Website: walmart
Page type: address-validator
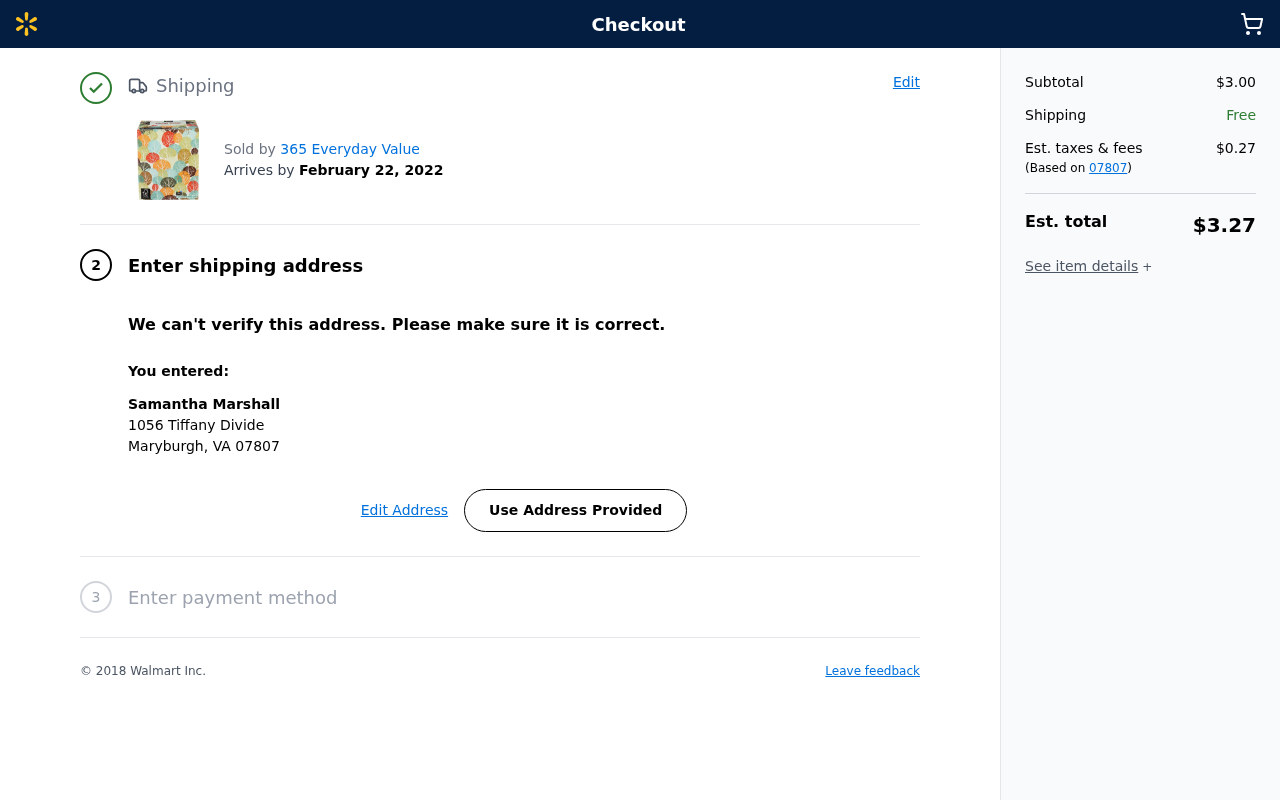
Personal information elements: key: PII_CITY_STATE_ZIP
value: Maryburgh, VA 07807
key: PII_FULLNAME
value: Samantha Marshall
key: PII_POSTCODE
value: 07807
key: PII_STREET
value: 1056 Tiffany Divide
Product elements: key: PRODUCT1_BRAND
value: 365 Everyday Value
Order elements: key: ORDER_DELIVERY_DATE
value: February 22, 2022
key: ORDER_SUBTOTAL
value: $3.00
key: ORDER_SHIPPING_COST
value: Free
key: ORDER_TAX
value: $0.27
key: ORDER_TOTAL
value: $3.27